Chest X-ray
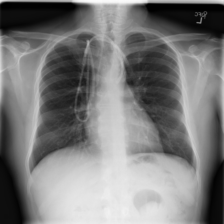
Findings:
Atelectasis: negative
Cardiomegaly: negative
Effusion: negative
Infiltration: negative
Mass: negative
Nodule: negative
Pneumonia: negative
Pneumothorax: negative
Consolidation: negative
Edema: negative
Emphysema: negative
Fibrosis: negative
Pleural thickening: negative
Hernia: negative